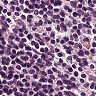
Metastatic tissue present: no